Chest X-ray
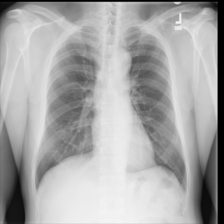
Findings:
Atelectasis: negative
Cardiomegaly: negative
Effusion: negative
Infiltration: negative
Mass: negative
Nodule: negative
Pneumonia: negative
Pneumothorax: negative
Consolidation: negative
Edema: negative
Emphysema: negative
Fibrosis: negative
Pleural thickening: negative
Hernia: negative